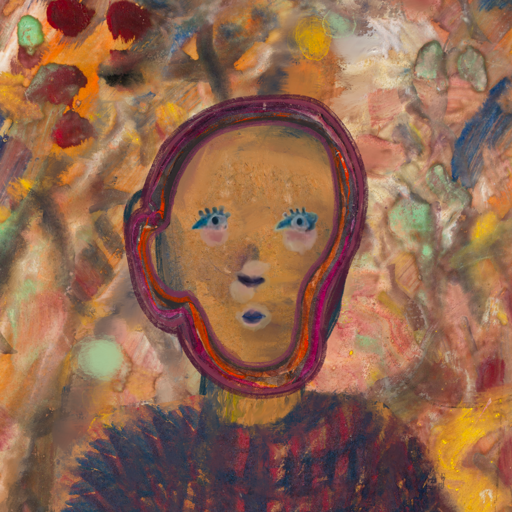
Background: Mother_And_Son_Mother, Head And Neck Front: In_The_Sun, Face Front: Hill_Girl, Bust: In_The_Sun, Hair Front: Hypocrite, Head Accessory: Blank, Second Necklace: Blank, Necklace: Blank, Baby: Blank